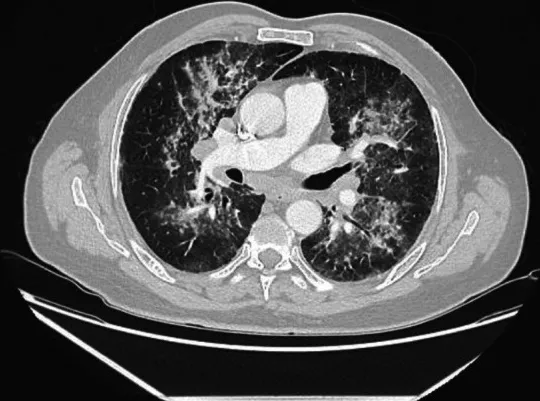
CT pulmonary angiography at presentation showing diffuse patchy consolidation with few reactive lymph nodes.
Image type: radiology (ct)